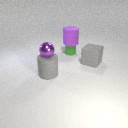
small purple metal sphere above large gray rubber cylinder